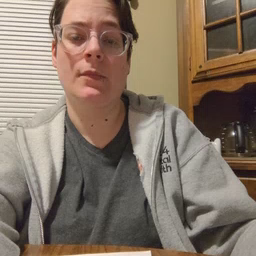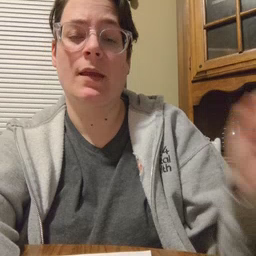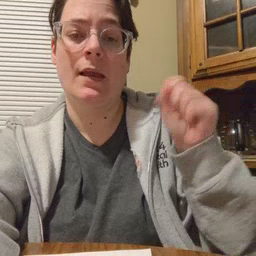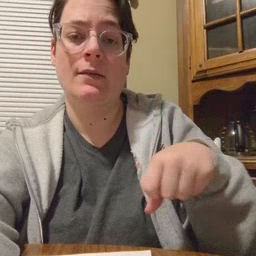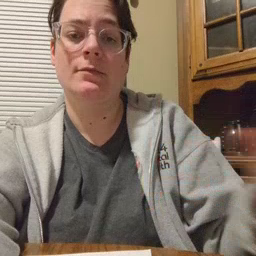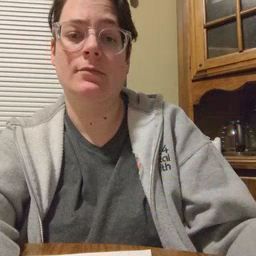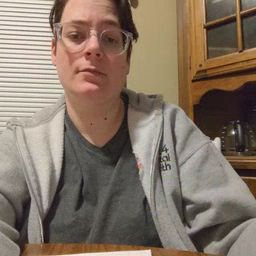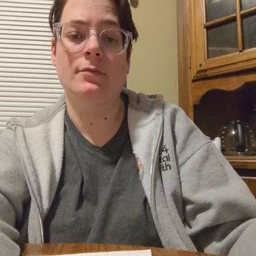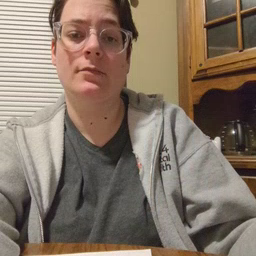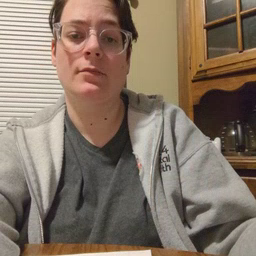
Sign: can